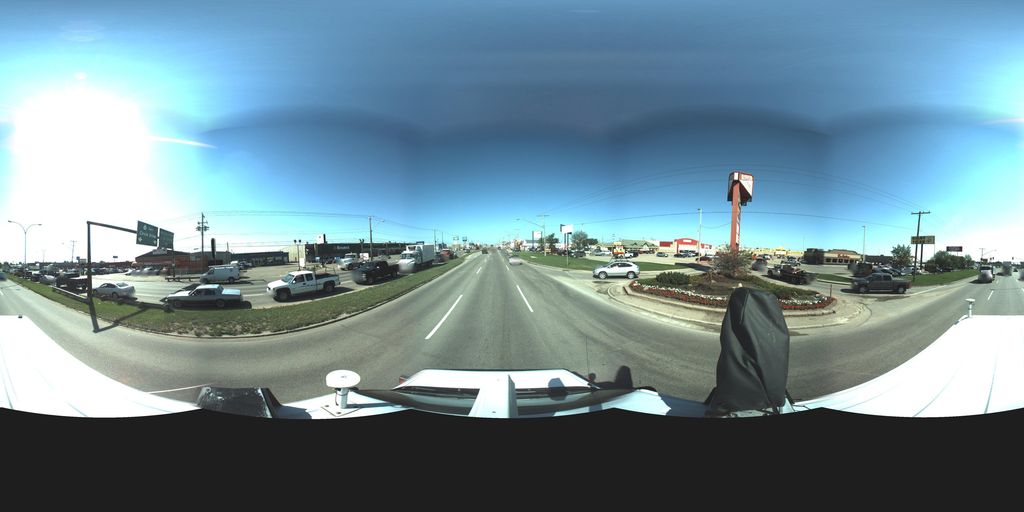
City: saskatoon